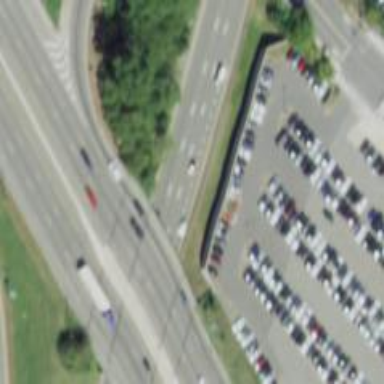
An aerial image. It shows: Urban freeway or expressway.